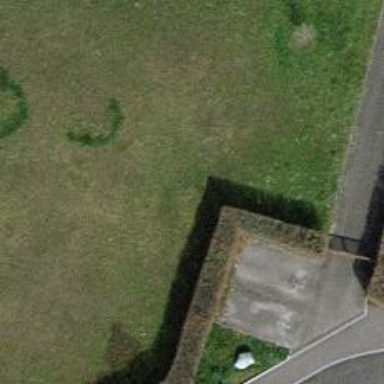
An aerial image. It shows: Hedge acting as barrier.